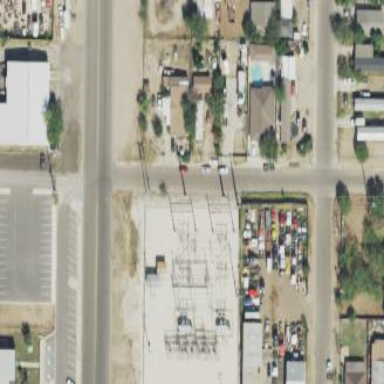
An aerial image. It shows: Distribution level power substation surrounded by fence.